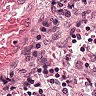
Metastatic tissue present: no